RGB frame:
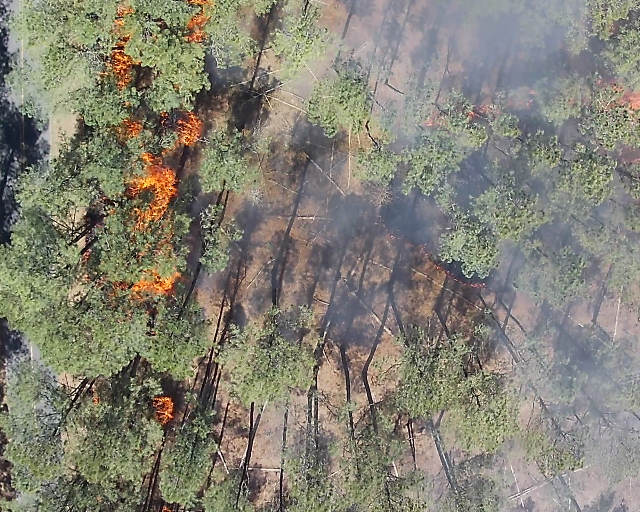
Thermal frame:
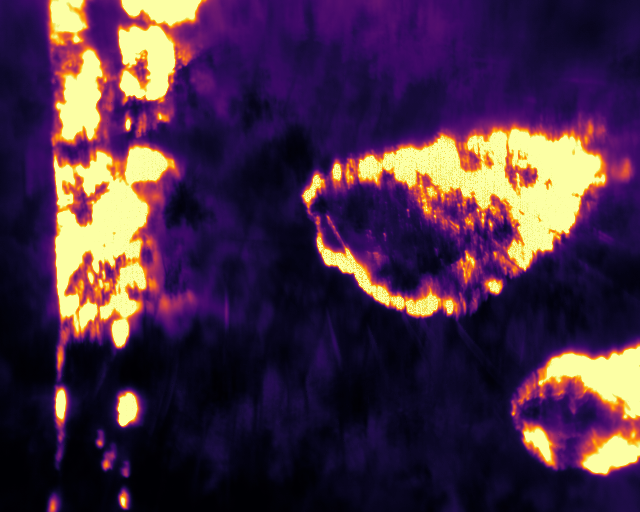
Captured: 2026-02-27 02:35:24
Pixels at or above 80 °C: 87673 (fraction of frame: 0.2676)